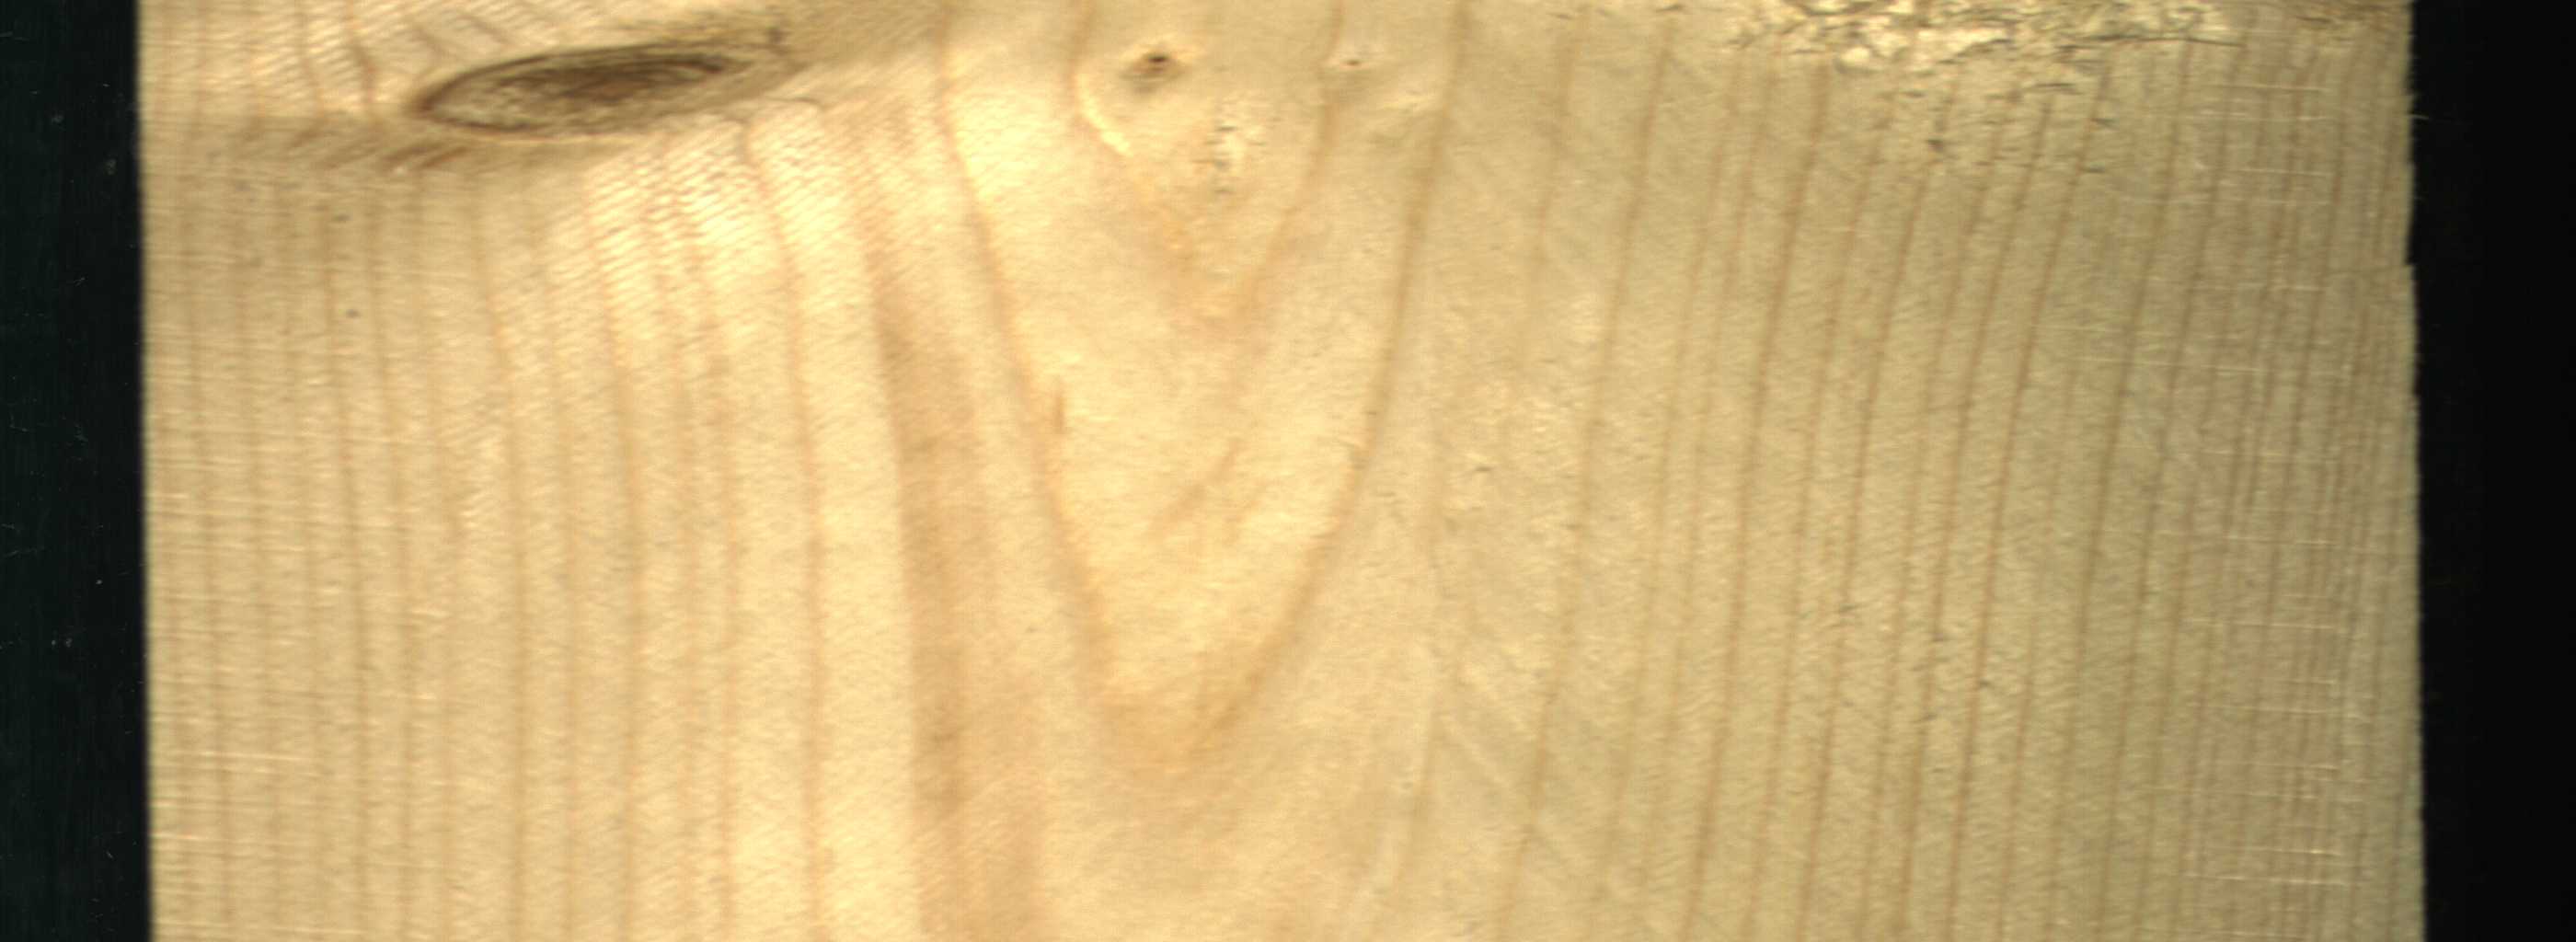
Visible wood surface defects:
Live_Knot